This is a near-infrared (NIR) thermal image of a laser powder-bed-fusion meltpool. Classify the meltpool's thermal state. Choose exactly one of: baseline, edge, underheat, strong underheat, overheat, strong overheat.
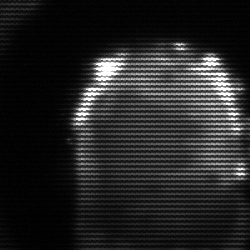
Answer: baseline